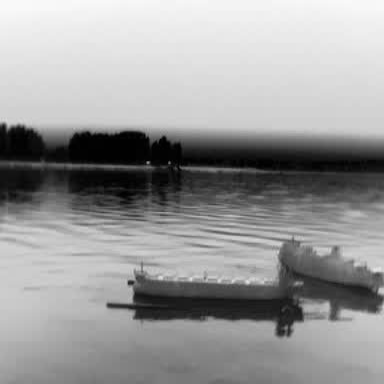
There are two objects shown in the infrared image, including a liner, and a container_ship.